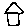
Label: house